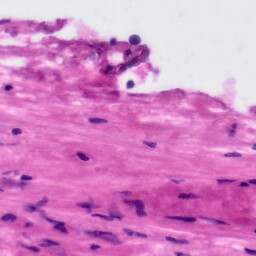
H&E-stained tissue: Tonsil